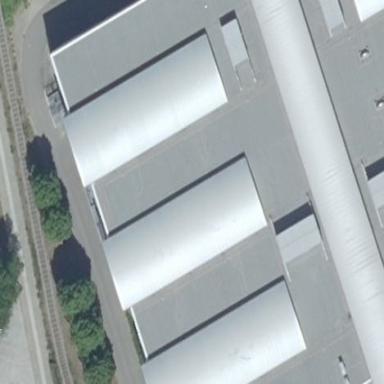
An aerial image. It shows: Building with flat roof made of tar paper. The building's color is silver.